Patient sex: F
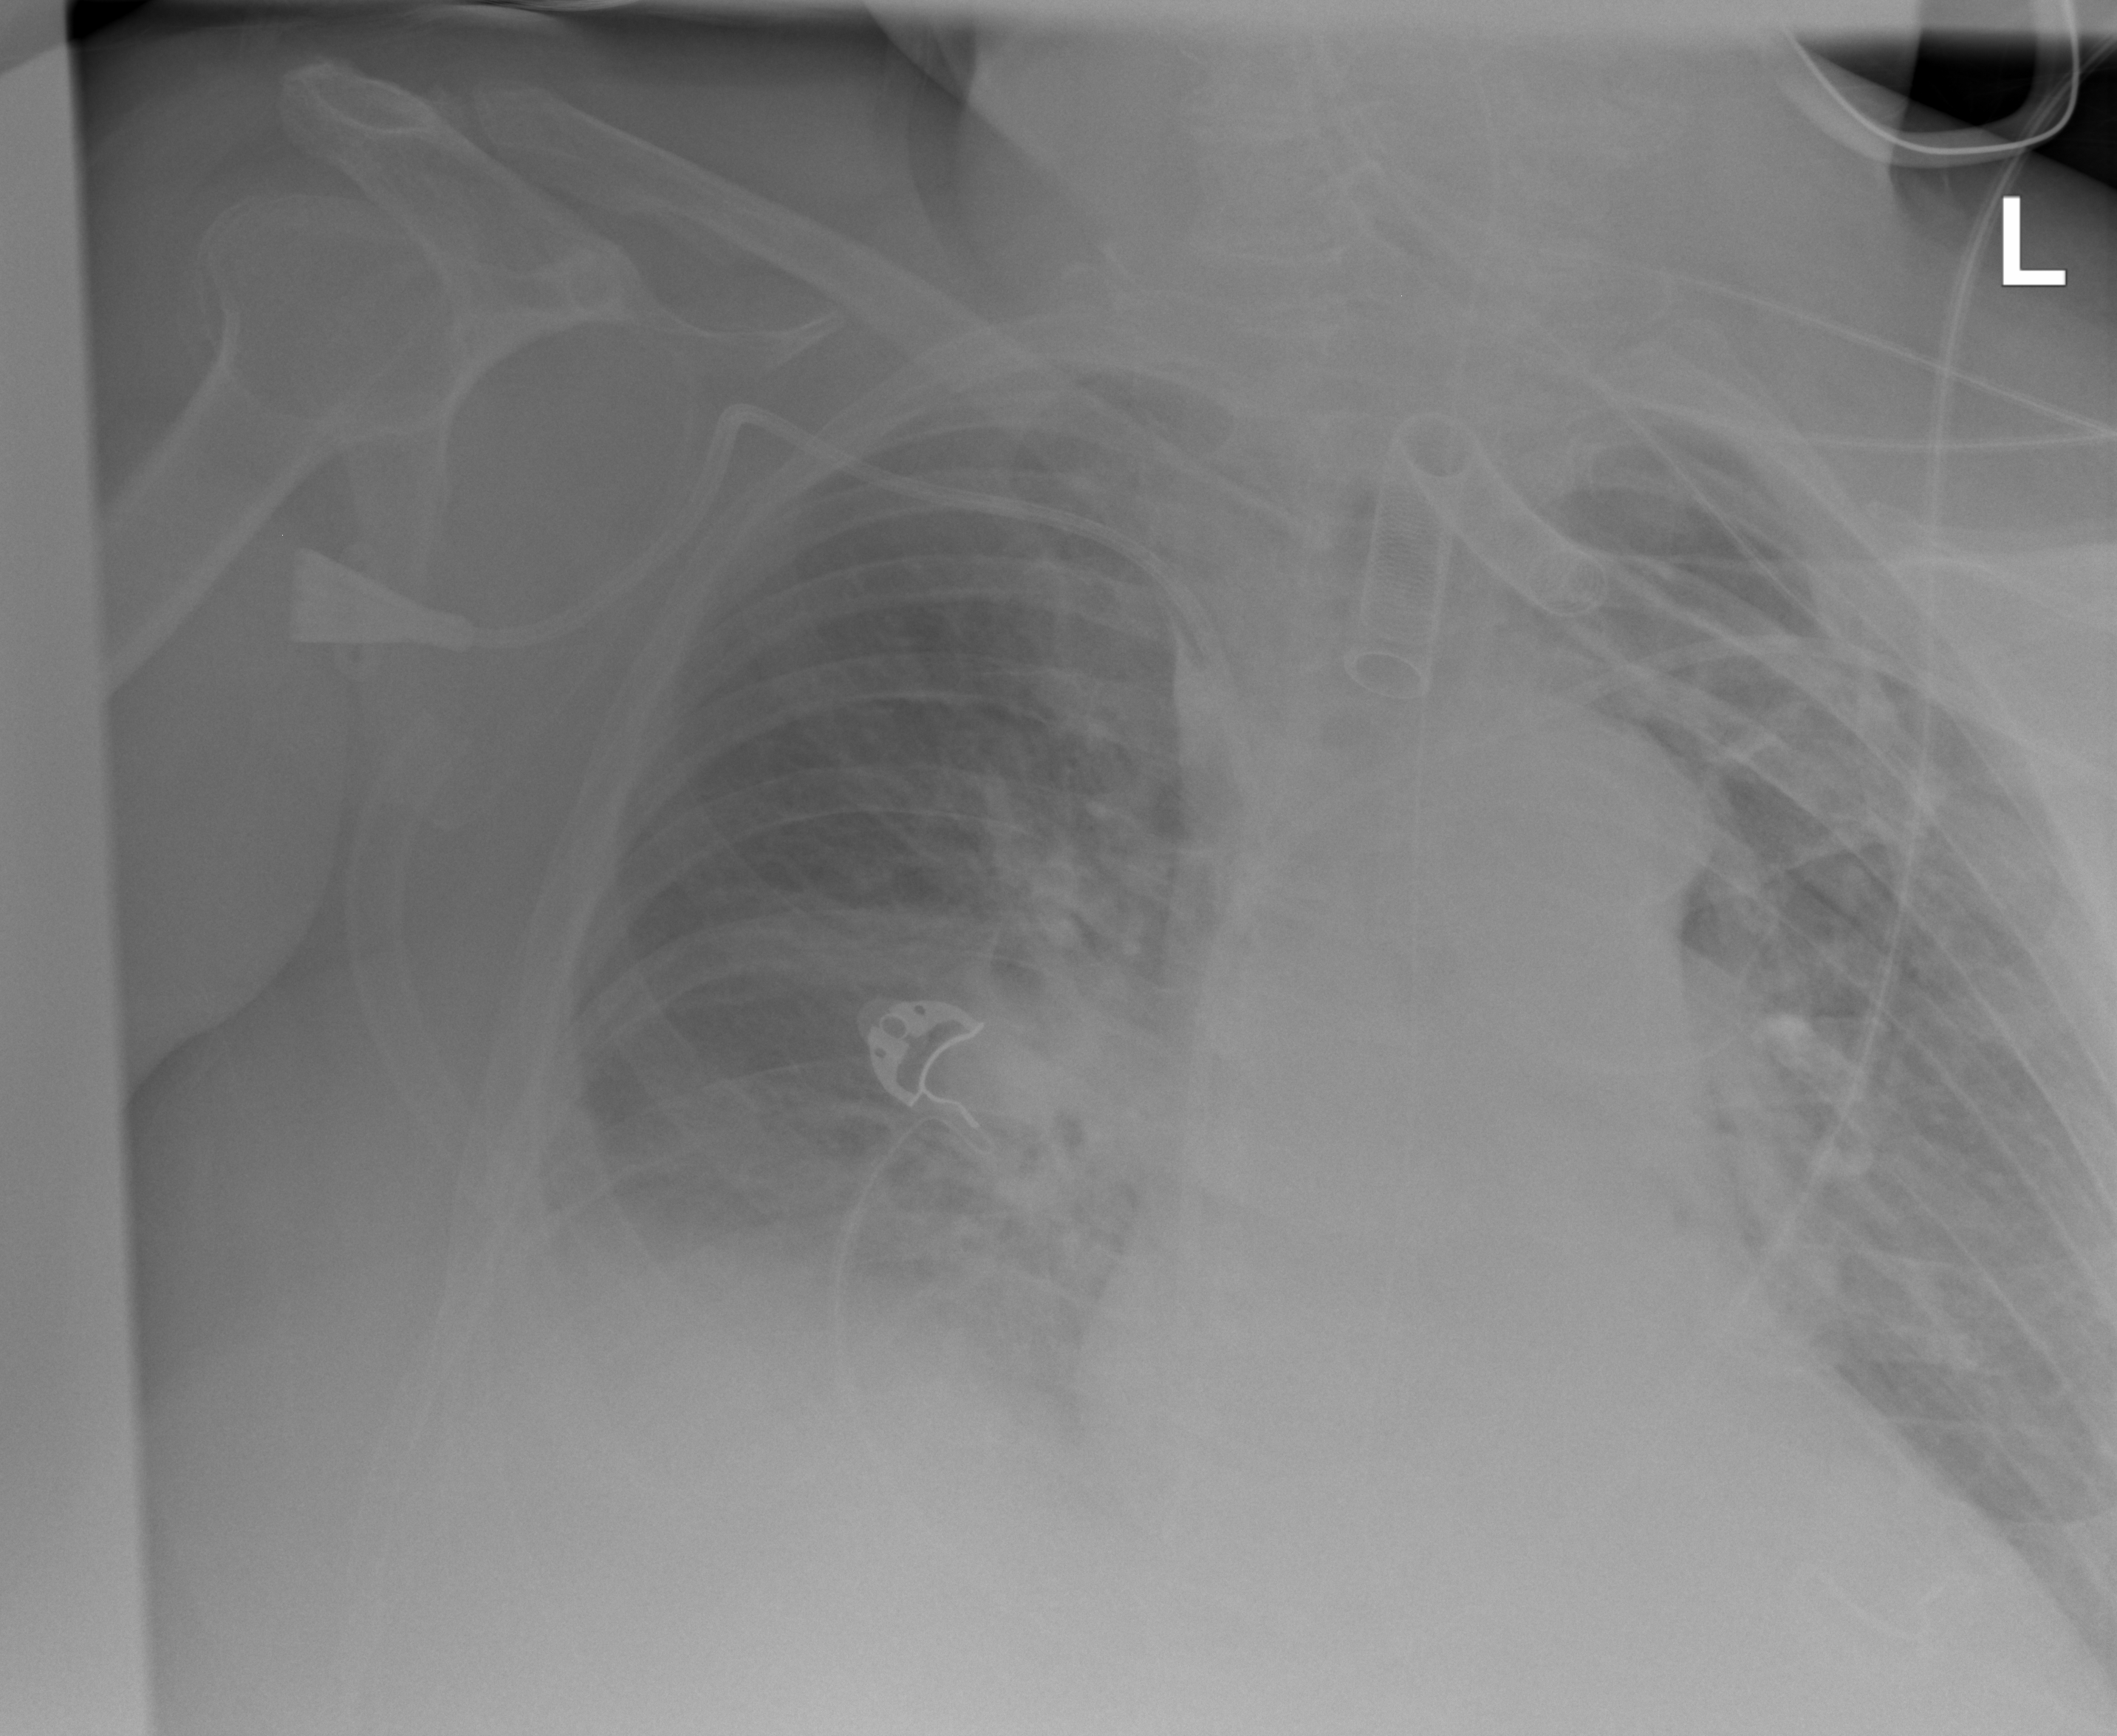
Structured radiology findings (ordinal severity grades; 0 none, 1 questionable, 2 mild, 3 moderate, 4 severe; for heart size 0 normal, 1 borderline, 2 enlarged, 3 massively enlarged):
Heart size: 1
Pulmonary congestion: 2
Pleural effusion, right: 2
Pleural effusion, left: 2
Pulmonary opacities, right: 2
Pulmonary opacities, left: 2
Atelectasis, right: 2
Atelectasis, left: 2